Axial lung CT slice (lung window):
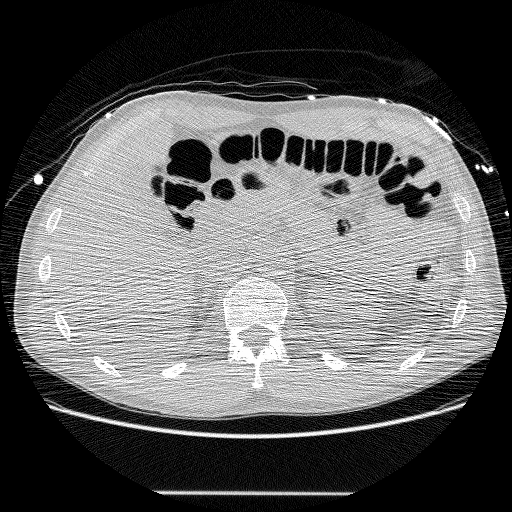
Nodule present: no